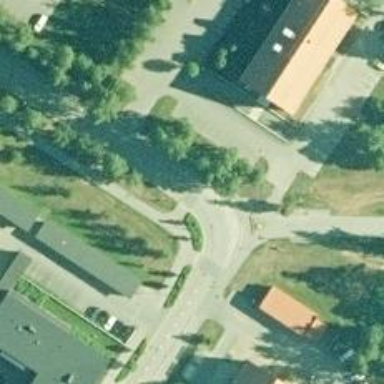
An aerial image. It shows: Asphalt cycleway.